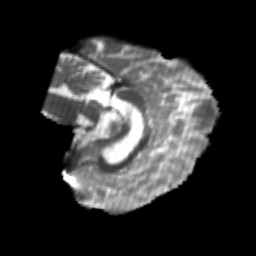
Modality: T2w
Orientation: sagittal
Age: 25
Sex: female
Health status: healthy
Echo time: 0.074 s